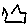
Label: house